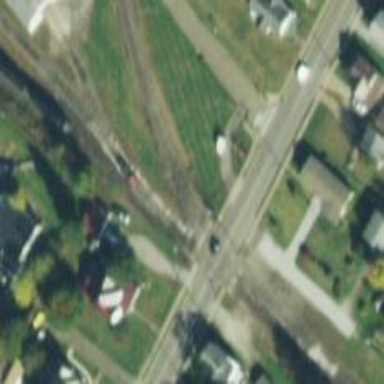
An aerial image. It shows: Level crossing along the railway.